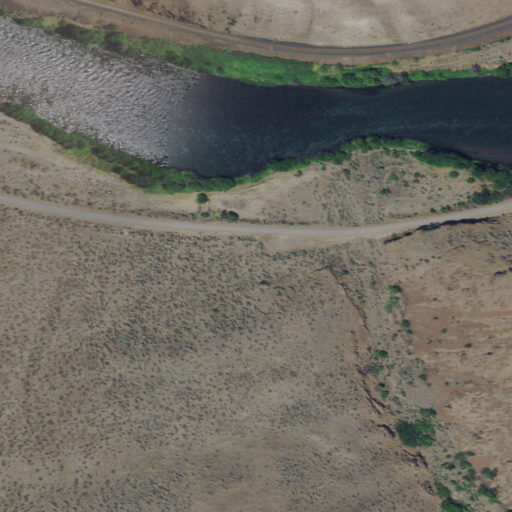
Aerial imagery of valley in Oregon named Box Elder Canyon containing shrub, open water, grassland, herbaceous wetlands, evergreen forest, and barren land